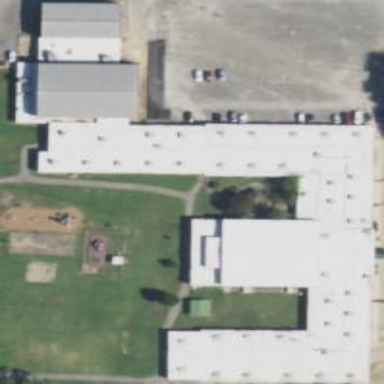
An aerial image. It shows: School building.